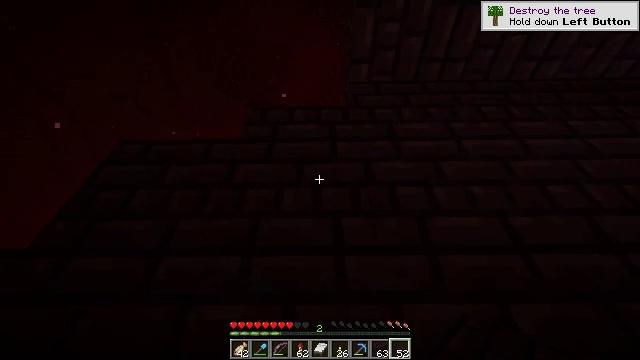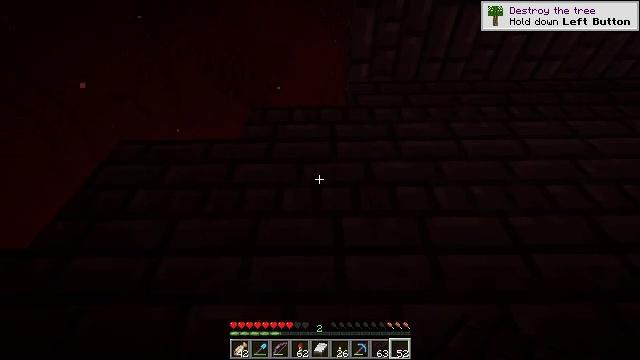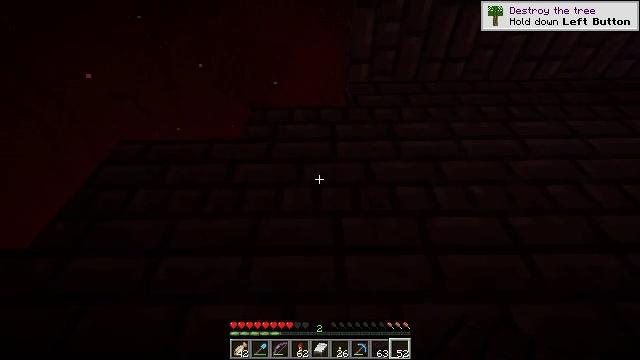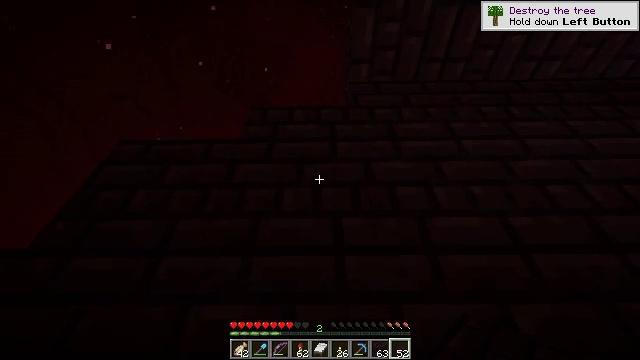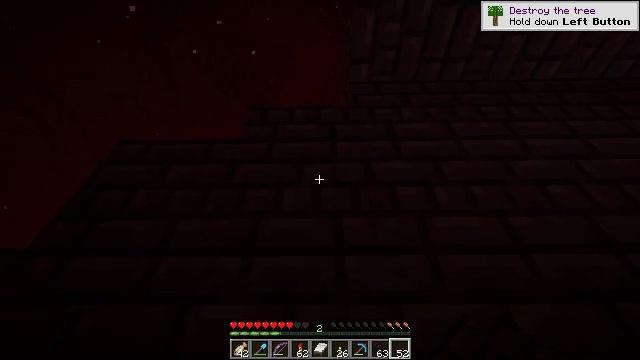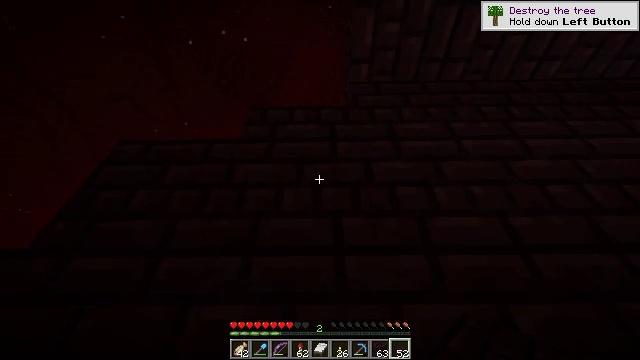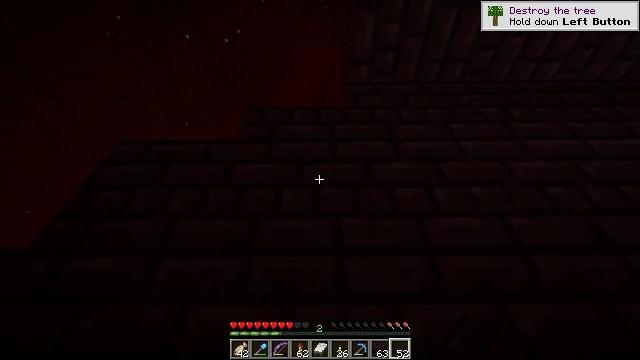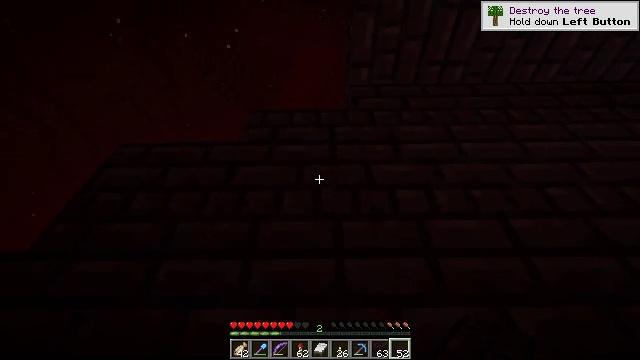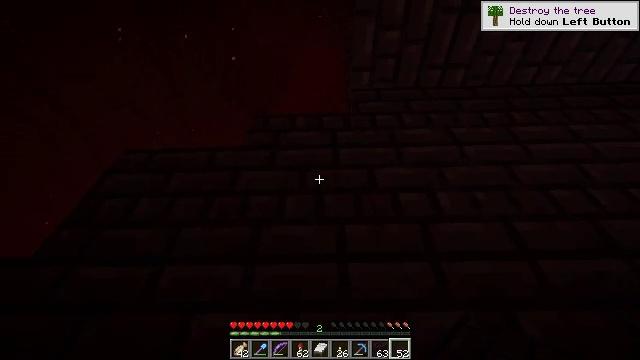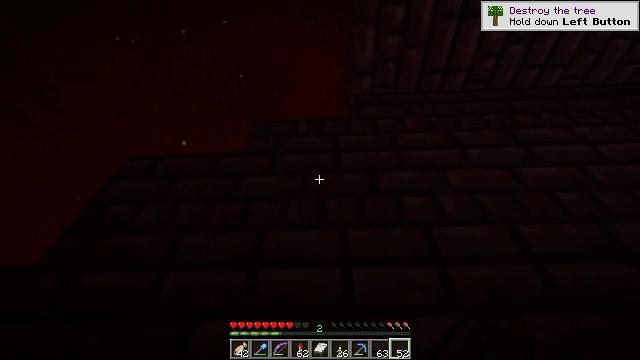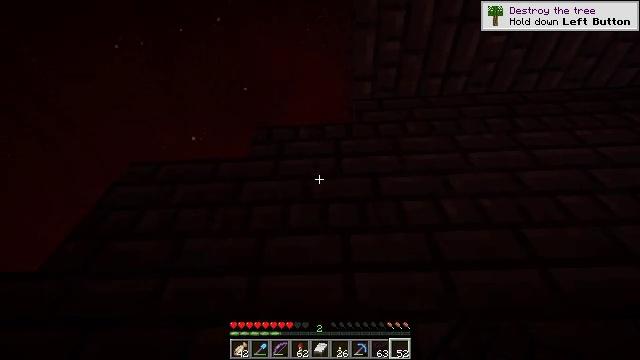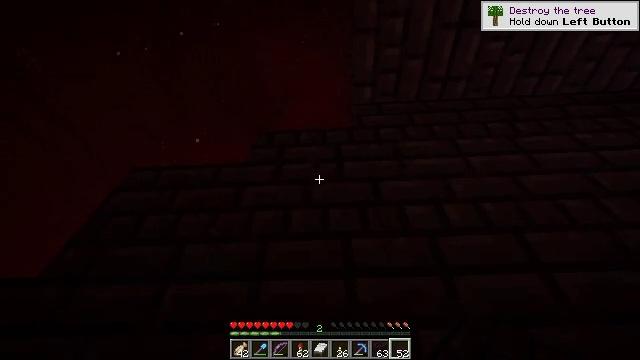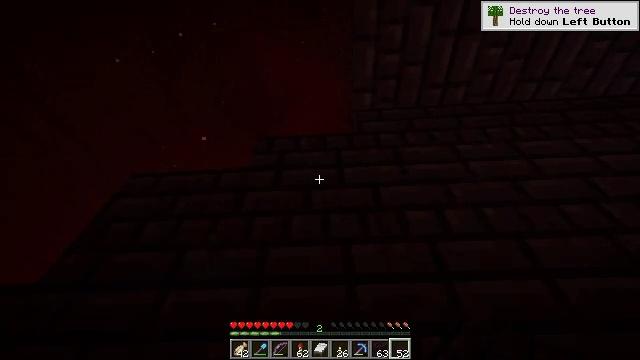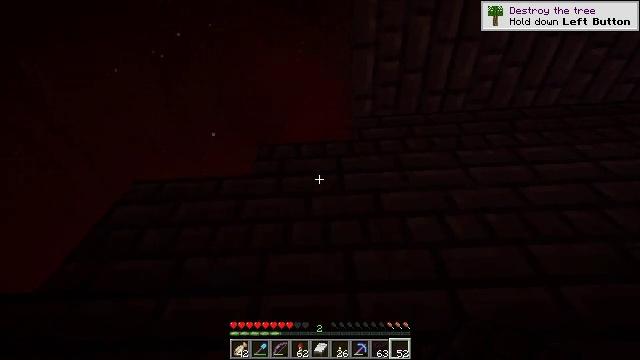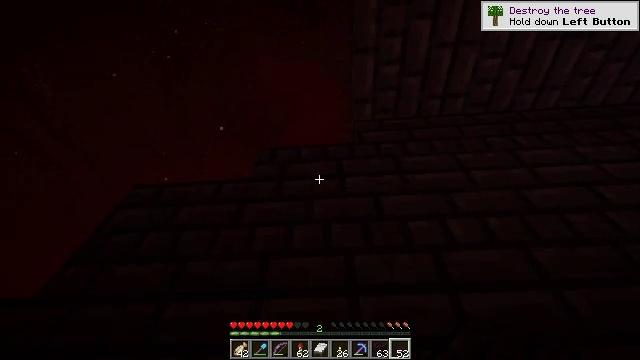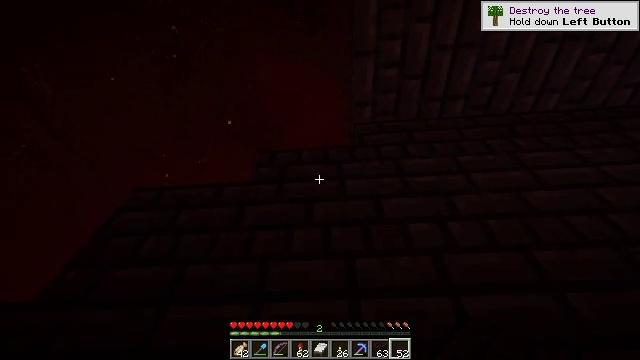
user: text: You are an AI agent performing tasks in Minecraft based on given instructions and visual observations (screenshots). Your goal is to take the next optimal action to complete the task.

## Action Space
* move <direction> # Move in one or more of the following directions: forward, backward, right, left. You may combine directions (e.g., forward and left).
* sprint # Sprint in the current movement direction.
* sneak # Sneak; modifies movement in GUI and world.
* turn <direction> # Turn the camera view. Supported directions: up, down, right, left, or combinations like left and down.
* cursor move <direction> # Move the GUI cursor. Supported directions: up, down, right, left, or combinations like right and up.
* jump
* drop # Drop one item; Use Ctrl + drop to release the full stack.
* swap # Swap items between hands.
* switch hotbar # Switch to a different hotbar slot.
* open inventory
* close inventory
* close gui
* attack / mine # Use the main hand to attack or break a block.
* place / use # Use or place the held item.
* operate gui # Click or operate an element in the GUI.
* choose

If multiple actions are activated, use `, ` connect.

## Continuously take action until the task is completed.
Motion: motion action
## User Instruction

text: Dig up the nether brick slab.
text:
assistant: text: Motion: sneak
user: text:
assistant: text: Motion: sneak
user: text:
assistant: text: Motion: sneak
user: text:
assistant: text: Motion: sneak
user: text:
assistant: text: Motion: sneak
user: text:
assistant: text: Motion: sneak
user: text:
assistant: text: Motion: sneak
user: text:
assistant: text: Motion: sneak
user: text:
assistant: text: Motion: sneak, turn up
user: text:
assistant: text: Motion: sneak, turn up
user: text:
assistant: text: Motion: sneak, turn up
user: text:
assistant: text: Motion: sneak, turn up
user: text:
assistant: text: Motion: sneak, turn up
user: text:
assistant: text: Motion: sneak
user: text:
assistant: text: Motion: sneak
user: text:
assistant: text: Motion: sneak
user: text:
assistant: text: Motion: sneak
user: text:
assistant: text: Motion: sneak
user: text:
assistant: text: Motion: sneak
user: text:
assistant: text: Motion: sneak
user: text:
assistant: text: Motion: sneak
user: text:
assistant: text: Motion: sneak
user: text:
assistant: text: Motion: sneak
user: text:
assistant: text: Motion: sneak
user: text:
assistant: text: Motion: sneak
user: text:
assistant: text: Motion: sneak, turn left and down
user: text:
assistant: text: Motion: sneak, turn left and down
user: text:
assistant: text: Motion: sneak, turn down
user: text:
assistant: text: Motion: sneak, turn down
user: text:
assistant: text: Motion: sneak, turn down